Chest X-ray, PA view. Patient: 34 years old, sex M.
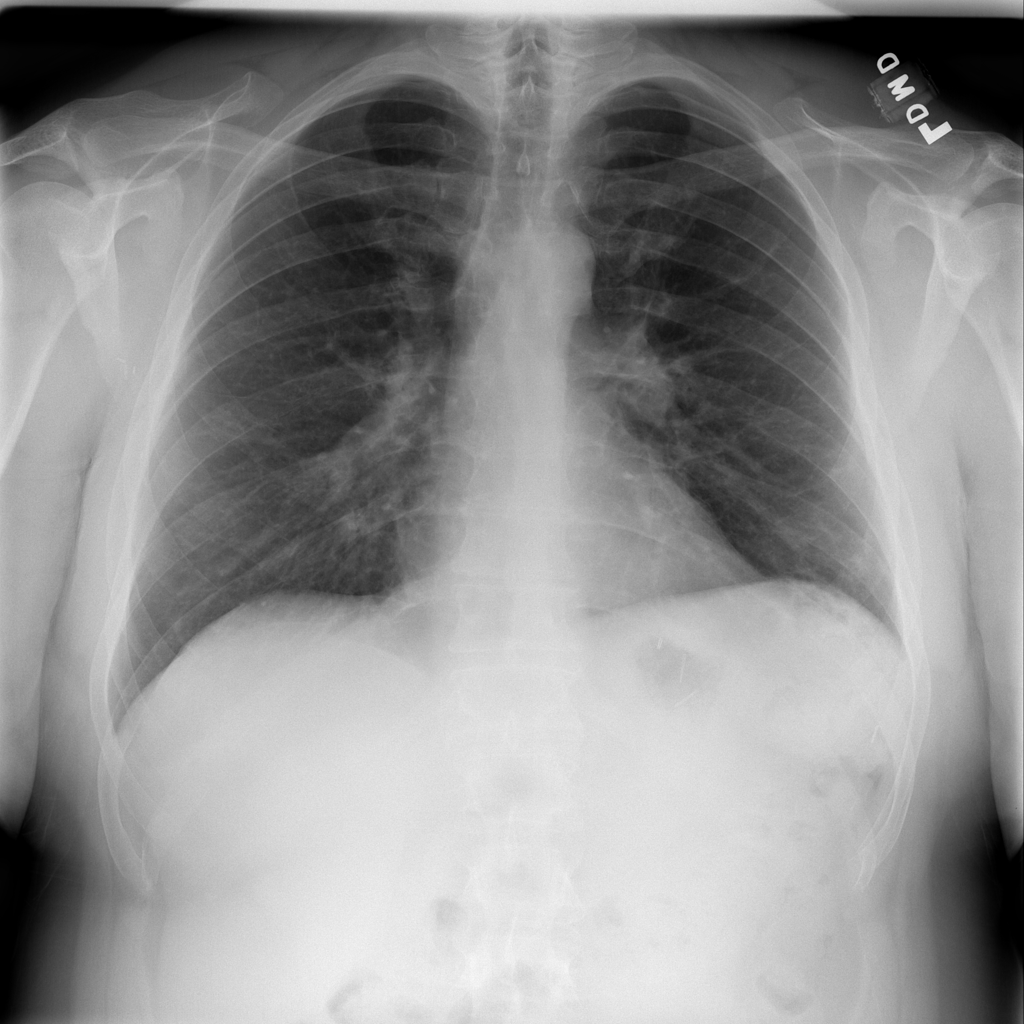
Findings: No Finding